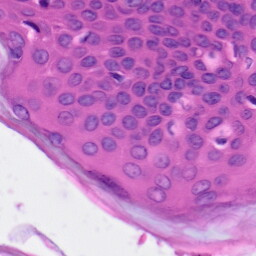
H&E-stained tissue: Skin